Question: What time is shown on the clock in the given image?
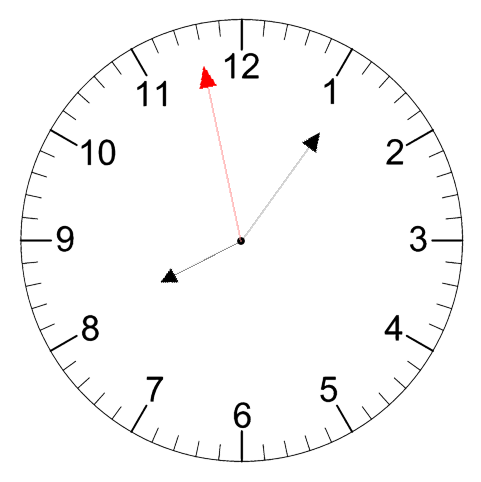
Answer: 08:05:58